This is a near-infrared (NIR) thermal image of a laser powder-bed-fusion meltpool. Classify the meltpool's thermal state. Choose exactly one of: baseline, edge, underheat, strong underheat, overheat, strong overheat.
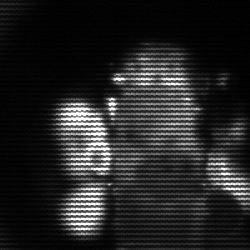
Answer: strong underheat